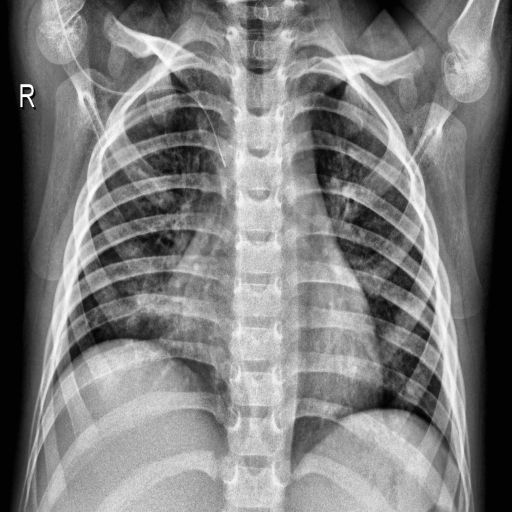
Finding: PNEUMONIA